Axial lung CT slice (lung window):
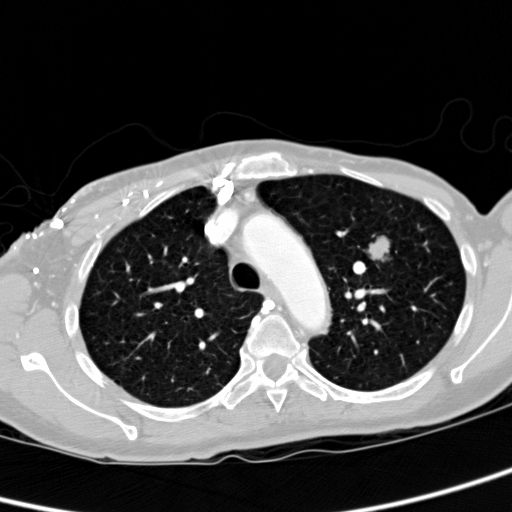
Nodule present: yes
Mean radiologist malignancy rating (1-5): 3.75